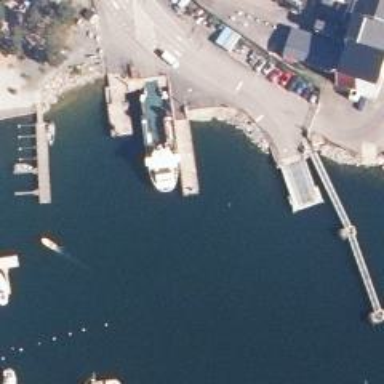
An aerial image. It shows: Man-made pier.